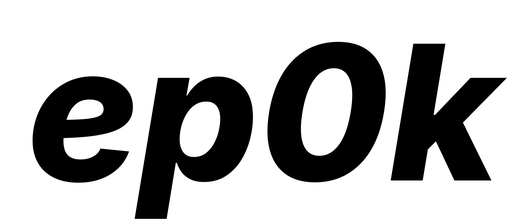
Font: Inter-Italic_ExtraBold_Italic